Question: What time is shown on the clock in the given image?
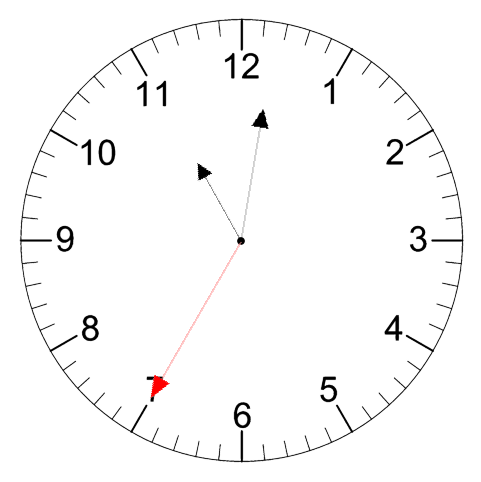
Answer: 11:01:35